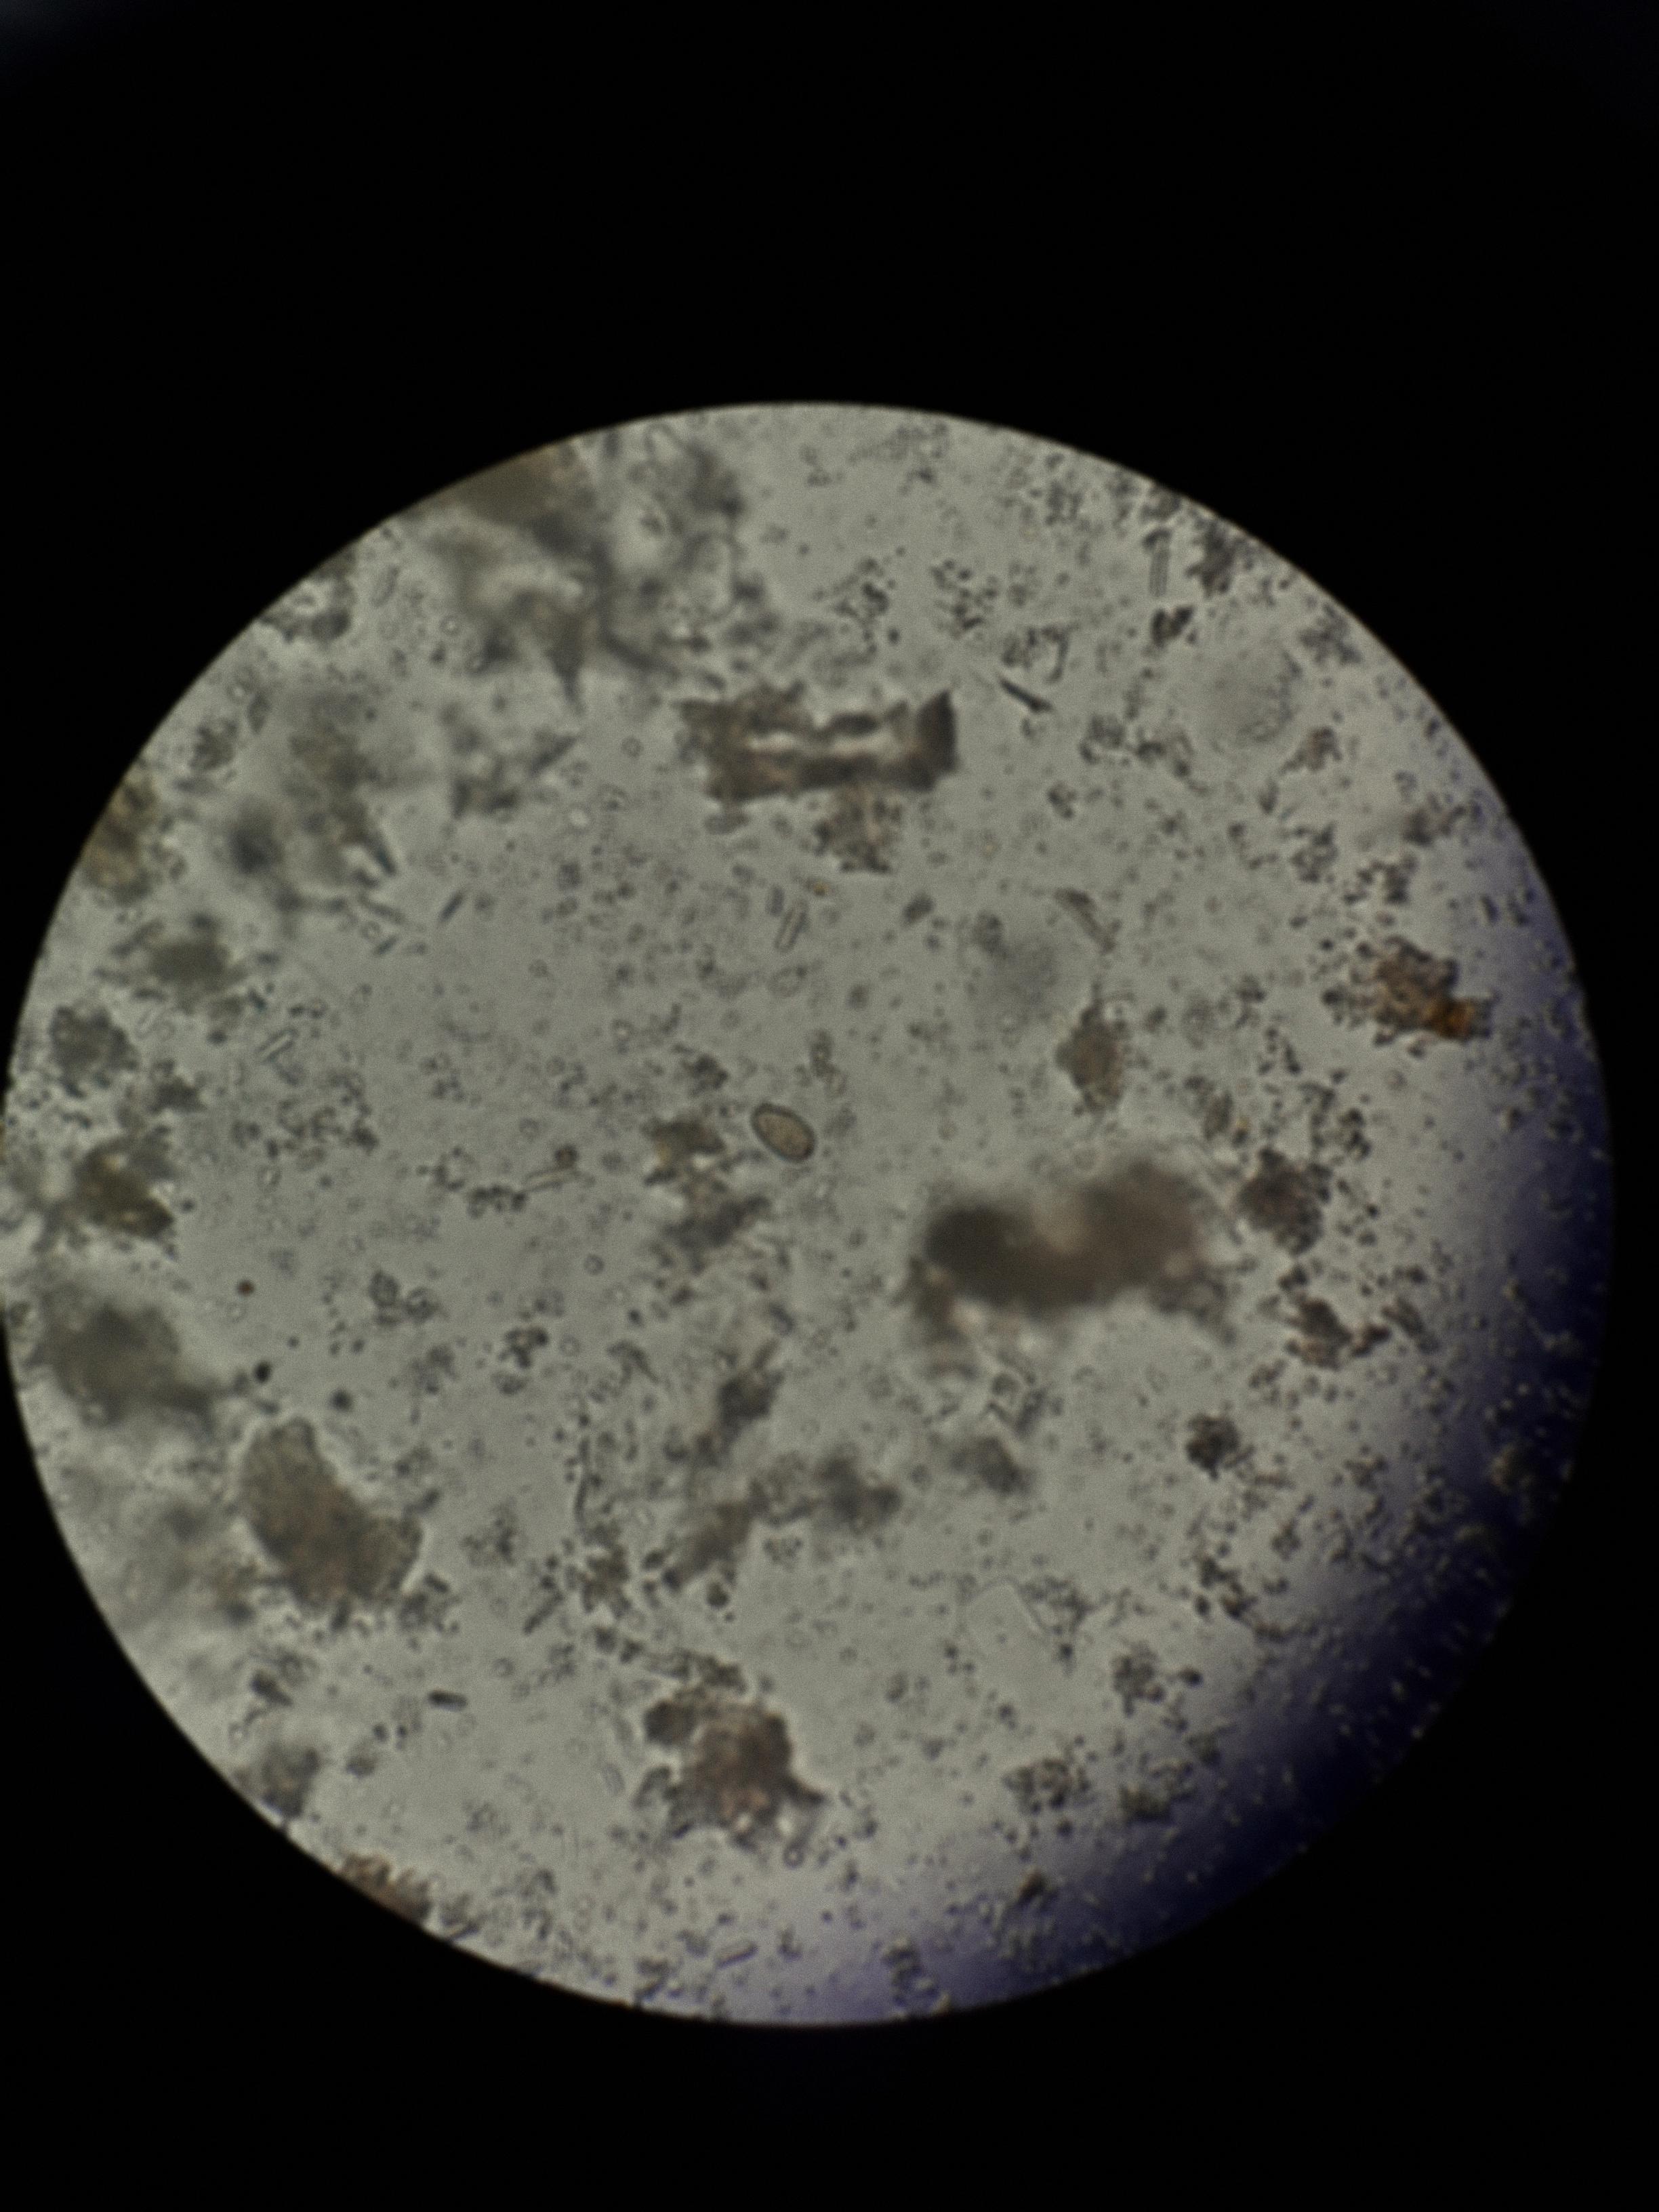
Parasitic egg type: Opisthorchis viverrine